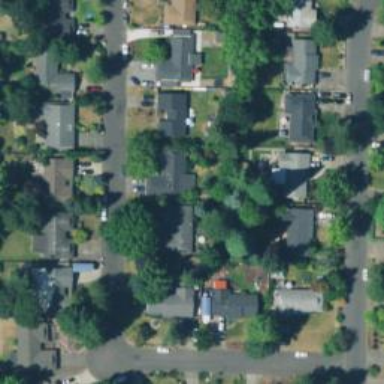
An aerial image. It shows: Residential area composed of single-family homes.